Question: Here is a tree. The first column is an identifier for the branch, where '0' is the trunk, 'L' is the first branch on the left and 'R' is the first branch on the right. 'LL' is the branch on the extreme left after the second bifurcation, etc.. the variable 'length' contains the length of each branch.
'''
> tree
branch length
1 0 20
2 L 12
3 LL 19
4 R 19
5 RL 12
6 RLL 10
7 RLR 12
8 RR 17
tree = data.frame(branch = c("0","L", "LL", "R", "RL", "RLL", "RLR", "RR"), length=c(20,12,19,19,12,10,12,17))
tree$branch = as.character(tree$branch)
'''
and here is a drawing of this tree

Here are two positions on this tree
'''
posA = tree[4,]; posA$length = 12
posB = tree[6,]; posB$length = 3
'''
The positions are given by the branch ID and the distance (variable 'length') to the origin of the branch (more info in edits).
I wrote the following messy 'distance' function to calculate the between any two points on the tree. The can be understood as the minimal distance an ant would need to walk along the branches to reach one position from the other position.
'''
distance = function(tree, pos1, pos2){
if (identical(pos1$branch, pos2$branch)){Dist=pos1$length-pos2$length;return(Dist)}
pos1path = strsplit(pos1$branch, "")[[1]]
if (pos1path[1]!="0") {pos1path = c("0", pos1path)}
pos2path = strsplit(pos2$branch, "")[[1]]
if (pos2path[1]!="0") {pos2path = c("0", pos2path)}
loop = 1:min(length(pos1path), length(pos2path))
loop = loop[-which(loop == 1)]
CommonTrace="included"; for (i in loop) {
if (pos1path[i] != pos2path[i]) {
CommonTrace = i-1; break
}
}
if(CommonTrace=="included"){
CommonTrace = min(length(pos1path), length(pos2path))
if (length(pos1path) > length(pos2path)) {
longerpos = pos1; shorterpos = pos2; longerpospath = pos1path
} else {
longerpos = pos2; shorterpos = pos1; longerpospath = pos2path
}
distToNode = 0
if ((CommonTrace+1) != length(longerpospath)){
for (i in (CommonTrace+1):(length(longerpospath)-1)){
distToNode = distToNode + tree$length[tree$branch == paste0(longerpospath[2:i], collapse='')]
}
}
Dist = distToNode + longerpos$length + (tree[tree$branch == shorterpos$branch,]$length-shorterpos$length)
if (identical(shorterpos, pos1)){Dist=-Dist}
return(Dist)
} else { # if they are sisterbranch
Dist=0
if((CommonTrace+1) != length(pos1path)){
for (i in (CommonTrace+1):(length(pos1path)-1)){
Dist = Dist + tree$length[tree$branch == paste0(pos1path[2:i], collapse='')]
}
}
if((CommonTrace+1) != length(pos2path)){
for (i in (CommonTrace+1):(length(pos2path)-1)){
Dist = Dist + tree$length[tree$branch == paste(pos2path[2:i], collapse='')]
}
}
Dist = Dist + pos1$length + pos2$length
return(Dist)
}
}
'''
I think the algorithm works fine but it is not very efficient. Note the sign of the distance that is important. This sign only makes sense when the two positions are not found on "sister branches". That is the sign makes sense only if one of the two positions is found in the way between the roots and the other position.
'''
distance(tree, posA, posB) # -22
'''
I then just loop through all positions of interest like that:
'''
allpositions=rbind(tree, tree)
allpositions$length = c(1,5,8,2,2,3,5,6,7,8,2,3,1,2,5,6)
mat = matrix(-1, ncol=nrow(allpositions), nrow=nrow(allpositions))
for (i in 1:nrow(allpositions)){
for (j in 1:nrow(allpositions)){
posA = allpositions[i,]
posB = allpositions[j,]
mat[i,j] = distance(tree, posA, posB)
}
}
# 1 2 3 4 5 6 7 8 9 10 11 12 13 14 15 16
# 1 0 -24 -39 -21 -40 -53 -55 -44 -6 -27 -33 -22 -39 -52 -55 -44
# 2 24 0 -15 7 26 39 41 30 18 -3 -9 8 25 38 41 30
# 3 39 15 0 22 41 54 56 45 33 12 6 23 40 53 56 45
# 4 21 7 22 0 -19 -32 -34 -23 15 10 16 -1 -18 -31 -34 -23
# 5 40 26 41 19 0 -13 -15 8 34 29 35 18 1 -12 -15 8
# 6 53 39 54 32 13 0 8 21 47 42 48 31 14 1 8 21
# 7 55 41 56 34 15 8 0 23 49 44 50 33 16 7 0 23
# 8 44 30 45 23 8 21 23 0 38 33 39 22 7 20 23 0
# 9 6 -18 -33 -15 -34 -47 -49 -38 0 -21 -27 -16 -33 -46 -49 -38
# 10 27 3 -12 10 29 42 44 33 21 0 -6 11 28 41 44 33
# 11 33 9 -6 16 35 48 50 39 27 6 0 17 34 47 50 39
# 12 22 8 23 1 -18 -31 -33 -22 16 11 17 0 -17 -30 -33 -22
# 13 39 25 40 18 -1 -14 -16 7 33 28 34 17 0 -13 -16 7
# 14 52 38 53 31 12 -1 7 20 46 41 47 30 13 0 7 20
# 15 55 41 56 34 15 8 0 23 49 44 50 33 16 7 0 23
# 16 44 30 45 23 8 21 23 0 38 33 39 22 7 20 23 0
'''
As an example, let's consider the first and the third positions in the object 'allpositions'. The distance between them is '39' (and '-39') because an ant would need to walk 19 units on branch '0' and then walk 12 units on branch 'L' and finally the ant would need to walk '8' units on branch 'LL'. 19 + 12 + 8 = 39
The issue is that I have about 20 very big trees with about 50000 positions and I would like to calculate the distance between any two positions. There are therefore 20 * 50000^2 distances to compute. It takes forever! Can you help me to improve my code?
'tree' is a description of a tree. The tree has branches of a certain 'length'. The name of the branches (variable: 'branch') gives indication about the relationship between the branches. The branch 'RL' is a "parent branch" of the two branches 'RLL' and 'RLR', where 'R' and 'L' stand for right and left.
'allpositions' is an data.frame, where each line represents one independent position on the tree. You can think of the position of a squirrel. The position is defined by two information. 1) The branch (variable: 'branch') on which the squirrel is standing and the the distance between the beginning of the branch and the position of the squirrel (variable: 'length').
Consider a first squirrel that is at position (variable: 'length') 8 on the branch 'RL' (which length is 12) and a second squirrel that is at position (variable: 'length') 2 on the branch 'RLL' or 'RLR'. The distance between the two squirrels is 12 - 8 + 2 = 6 (or -6).
Consider a first squirrel that is at position (variable: 'length') 8 on the branch 'RL' and a second squirrel that is at position (variable: 'length') 2 on the branch 'RR'. The distance between the two squirrels is 8 + 2 = 10 (or -10).
Consider a first squirrel that is at position (variable: 'length') 8 on the branch 'R' (which length is 19) and a second squirrel that is at position (variable: 'length') 2 on the branch 'RLL'. Knowing the that branch 'RL' has a length of 12, the distance between the two squirrels is 19 - 8 + 12 + 2 = 25 (or -25).
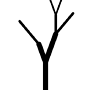
Answer: The code below uses the 'igraph' package to compute the distances between positions in 'tree' and seems noticeably faster than the code you posted in your question. The approach is to create graph vertices at branch intersections and at positions along tree branches at the positions specified in 'allpositions'. Graph edges are the branch segments between these vertices. It uses 'igraph' to build a graph for the tree and 'allpositions' and then finds the distances between the vertices corresponding to 'allposition' data.
'''
t.graph <- function(tree, positions) {
library(igraph)
# Assign vertex name to tree branch intersections
n_label <- nchar(tree$branch)
tree$high_vert <- tree$branch
tree$low_vert <- tree$branch
tree$brnch_type <- "tree"
for( i in 1:nrow(tree) ) {
tree$low_vert[i] <- if(n_label[i] > 1) substr(tree$branch[i], 1, n_label[i]-1)
else { if(tree$branch[i] %in% c("R","L")) "0"
else "root" }
}
# combine position data with tree data
positions$brnch_type <- "position"
temp <- merge(positions, tree, by = "branch")
positions <- temp[, c("branch","length.x","high_vert","low_vert","brnch_type.x")]
positions$high_vert <- paste(positions$branch, positions$length.x, sep="_")
colnames(positions) <- c("branch","length","high_vert","low_vert","brnch_type")
tree <- rbind(tree, positions)
# use positions to segment tree branches
tree_brnch <- split(tree, tree$branch)
tree <- data.frame( branch=NA_character_, length = NA_real_, high_vert = NA_character_,
low_vert = NA_character_, brnch_type =NA_character_, seg_len= NA_real_)
for( ib in 1: length(tree_brnch)) {
brnch_seg <- tree_brnch[[ib]][order(tree_brnch[[ib]]$length, decreasing=TRUE), ]
n_seg <- nrow(brnch_seg)
brnch_seg$seg_len <- brnch_seg$length
for( is in 1:(n_seg-1) ) {
brnch_seg$seg_len[is] <- brnch_seg$length[is] - brnch_seg$length[is+1]
brnch_seg$low_vert[is] <- brnch_seg$high_vert[is+1]
}
tree <- rbind(tree, brnch_seg)
}
tree <- tree[-1,]
# Create graph of tree and positions
tree_graph <- graph.data.frame(tree[,c("low_vert","high_vert")])
E(tree_graph)$label <- tree$high_vert
E(tree_graph)$brnch_type <- tree$brnch_type
E(tree_graph)$weight <- tree$seg_len
# calculate shortest distances between position vertices
position_verts <- V(tree_graph)[grep("_", V(tree_graph)$name)]
vert_dist <- shortest.paths(tree_graph, v=position_verts, to=position_verts, mode="all")
return(dist_mat= vert_dist )
}
'''
I've benchmarked 'igraph' code ( the 't.graph' function) against the code posted in your question by making a function named 'Remi' for your code over 'allposition' data using your 'distance' function. Sample trees were created as extensions of your tree and 'allpositions' data for trees of 64, 256, and 2048 branches and 'allpositions' equal to twice these sizes. Comparisons of execution times are shown below. Notice that times are in .
'''
microbenchmark(matR16 <- Remi(tree, allpositions), matG16 <- t.graph(tree, allpositions),
matR256 <- Remi(tree256, allpositions256), matG256 <- t.graph(tree256, allpositions256), times=2)
Unit: milliseconds
expr min lq mean median uq max neval
matR8 <- Remi(tree, allpositions) 58.82173 58.82173 59.92444 59.92444 61.02714 61.02714 2
matG8 <- t.graph(tree, allpositions) 11.82064 11.82064 13.15275 13.15275 14.48486 14.48486 2
matR256 <- Remi(tree256, allpositions256) 114795.<PHONE>.<PHONE>.<PHONE>.<PHONE>.<PHONE>.48114 2
matG256 <- t.graph(tree256, allpositions256) 379.54559 379.54559 379.76673 379.76673 379.98787 379.98787 2
'''
Compared to the code you posted, the 'igraph' results are only about 5 times faster for the 8 branch case but are over 300 times faster for 256 branches so 'igraph' seems to scale better with size. I've also benchmarked the 'igraph' code for the 2048 branch case with the following results. Again times are in .
'''
microbenchmark(matG8 <- t.graph(tree, allpositions), matG64 <- t.graph(tree64, allpositions64),
matG256 <- t.graph(tree256, allpositions256), matG2k <- t.graph(tree2k, allpositions2k), times=2)
Unit: milliseconds
expr min lq mean median uq max neval
matG8 <- t.graph(tree, allpositions) 11.78072 11.78072 12.00599 12.00599 12.23126 12.23126 2
matG64 <- t.graph(tree64, allpositions64) 73.29006 73.29006 73.49409 73.49409 73.69812 73.69812 2
matG256 <- t.graph(tree256, allpositions256) 377.21756 377.21756 410.01268 410.01268 442.80780 442.80780 2
matG2k <- t.graph(tree2k, allpositions2k) 11311.05758 11311.05758 11362.93701 11362.93701 11414.81645 11414.81645 2
'''
so the distance matrix for about 4000 positions is calculated in less than 12 seconds.
't.graph' returns the distance matrix where the rows and columns of the matrix are labeled by 'branch names - position on the branch' so for example
'''
0_7 0_1 L_8 L_5 LL_8 LL_2 R_3 R_2 RL_2 RL_1 RLL_3 RLL_2 RLR_5 RR_6
L_5 18 24 3 0 15 9 8 7 26 25 39 38 41 30
'''
shows the distances from 'L-5', the position 5 units along the L branch, to the other positions.
I don't know that this will handle your largest cases, but it may be helpful for some. You also have problems with the storage requirements for your largest cases.